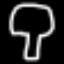
Label: mushroom